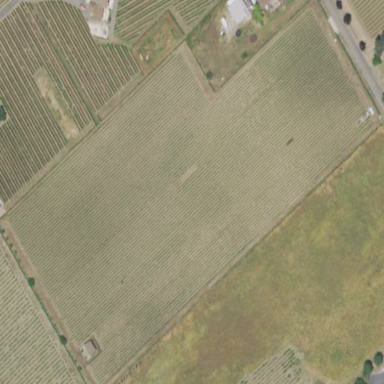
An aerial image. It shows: Vineyard growing grapes.